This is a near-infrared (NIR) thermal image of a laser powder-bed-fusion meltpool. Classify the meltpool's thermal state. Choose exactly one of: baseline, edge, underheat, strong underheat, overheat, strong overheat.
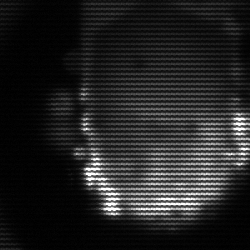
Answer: baseline